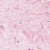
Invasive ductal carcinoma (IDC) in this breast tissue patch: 0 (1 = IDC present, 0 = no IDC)